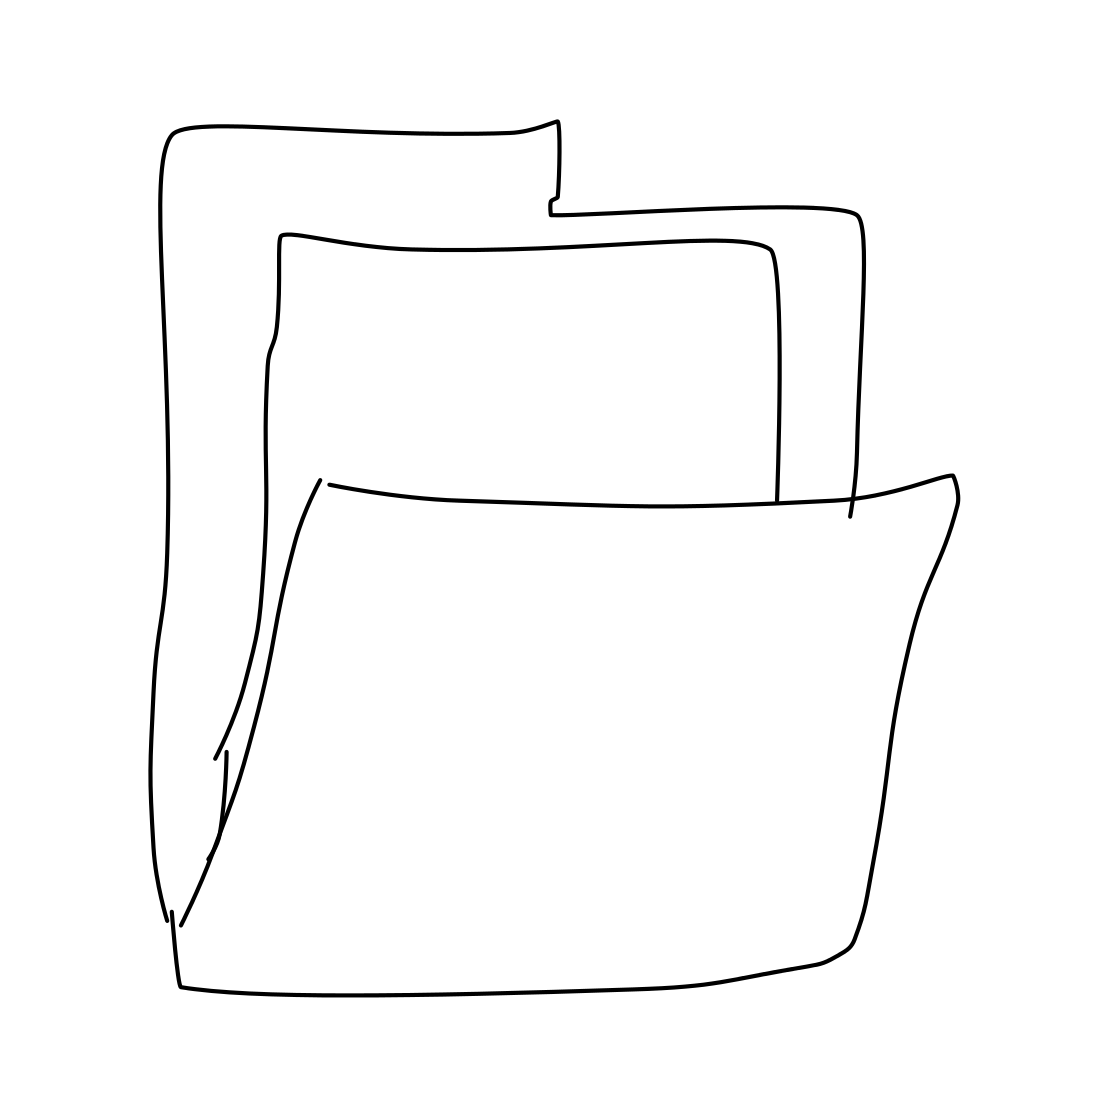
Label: cabinet